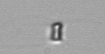
Label: Chaetoceros_tenuissimus